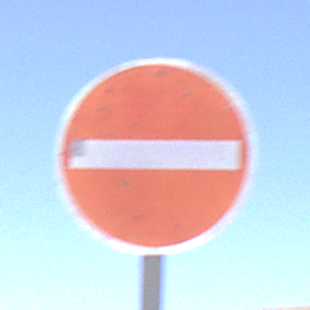
Verkehrszeichen: VerbotDerEinfahrt
Umgebung: Outdoor, Nature
Tageszeit: Midday
Wetter: Clear
Licht: Natural
Jahreszeit: NotSpecified
Kontrast: HighContrast